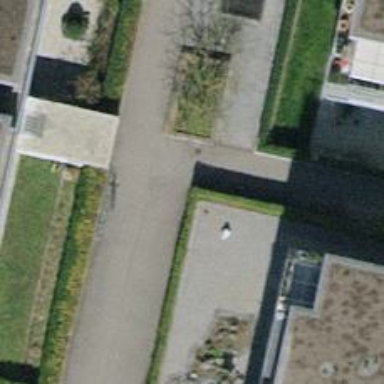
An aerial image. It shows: Hedge barrier.